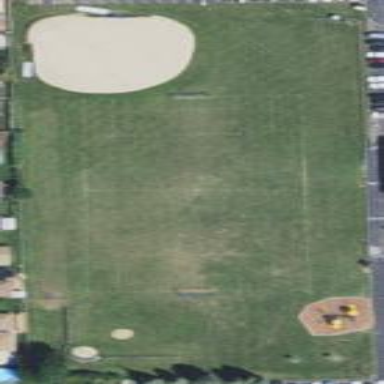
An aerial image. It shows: Recreation ground.